Question: I'm trying to use NETSH PORTPROXY command to forward packets sent to my XP PC (IP '192.168.0.10') on port 8001 to port 80 (I've a XAMPP Apache server listening to port 80).
I issued the following:
'''
netsh interface portproxy add v4tov4 listenport=8001 listenaddress=192.168.0.10 connectport=80 connectaddress=192.168.0.10
'''
Show all confirms that everything is configured correctly:
'''
netsh interface portproxy show all
Listen on IPv4: Connect to IPv4:
Address Port Address Port
--------------- ---------- --------------- ----------
192.168.0.10 8001 192.168.0.10 80
'''
However, I'm not able to access apache website from 'http://localhost:8001'. I'm able to access through the direct port at 'http://localhost' as shown below.
Additionally, I've also tried the following:
1. Access the Apache website from a remote PC using the link: 'http://192.168.0.10:8001'. Firewall turned off.
2. Changing listenaddress and connectaddress to '127.0.0.1'.
Without further information, I can't find a way to resolve the problem. Is there a way to debug NETSH PORTPROXY?

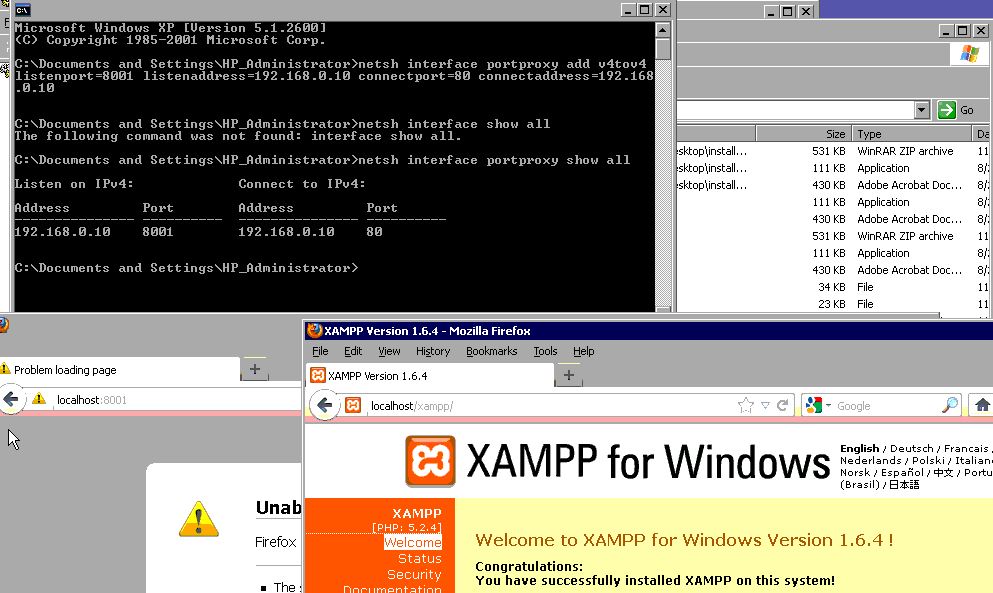
Answer: I managed to get it to work by issuing:
'''
netsh interface ipv6 install
'''
Also, for my purpose, it is not required to set listenaddress and better to set connectaddress=127.0.0.1, e.g.
'''
netsh interface portproxy add v4tov4 listenport=8001 connectport=80 connectaddress=127.0.0.1
'''